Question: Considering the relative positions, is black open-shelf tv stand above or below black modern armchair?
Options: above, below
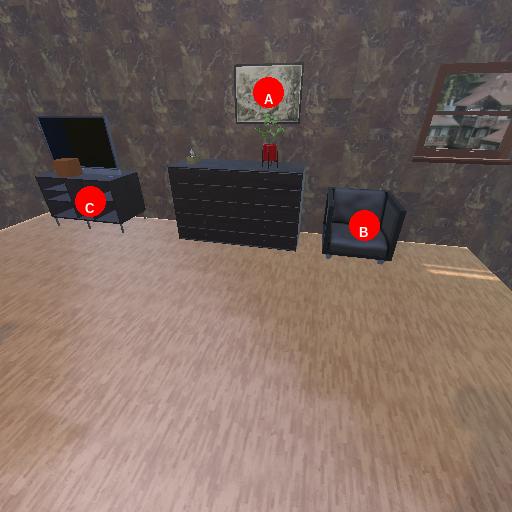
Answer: above